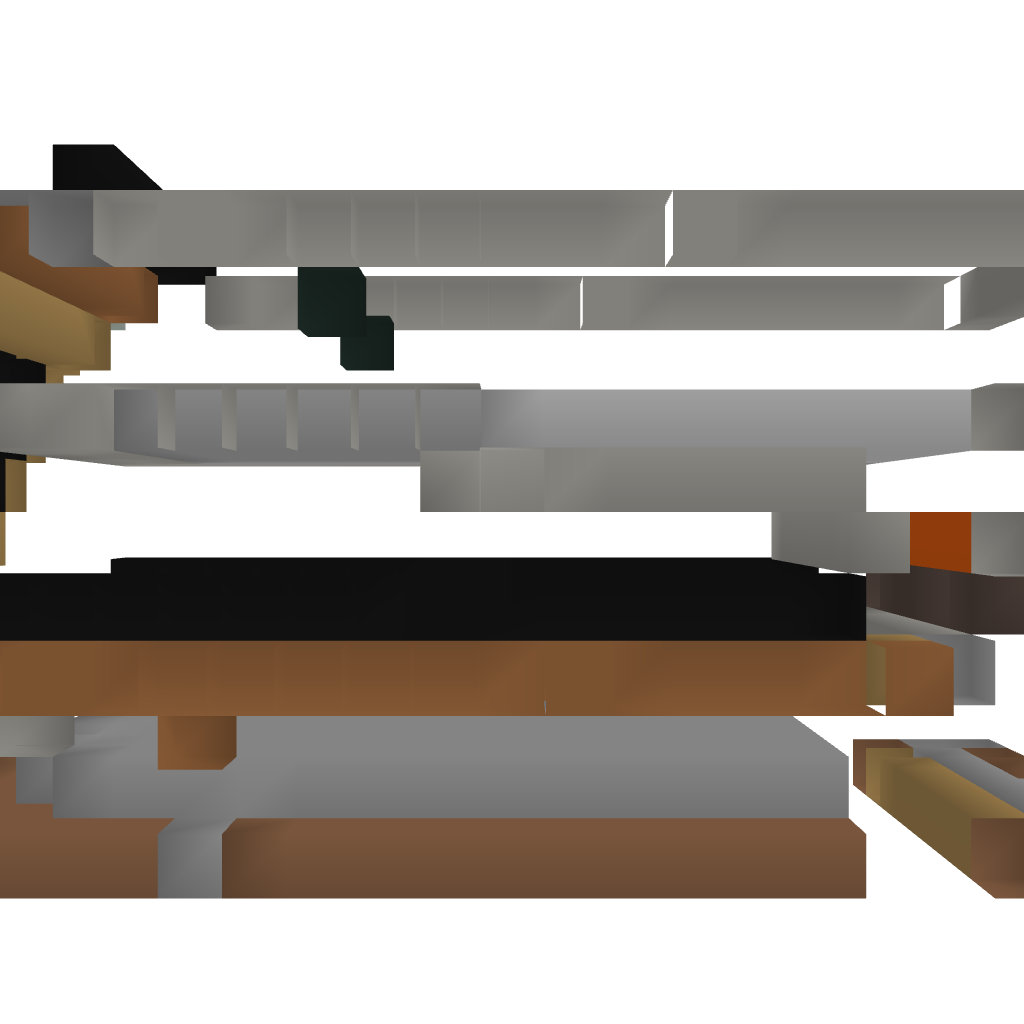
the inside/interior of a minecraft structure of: Pig Farm